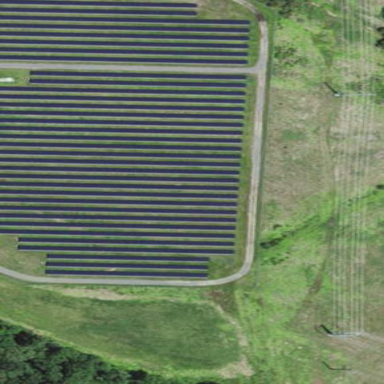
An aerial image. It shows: Solar power generator using photovoltaic method with solar photovoltaic panel types.